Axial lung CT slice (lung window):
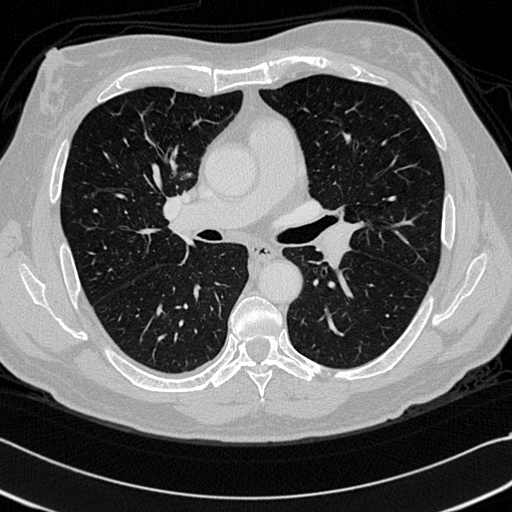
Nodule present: no